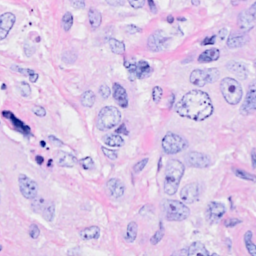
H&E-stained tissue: Breast